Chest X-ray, PA view. Patient: 18 years old, sex F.
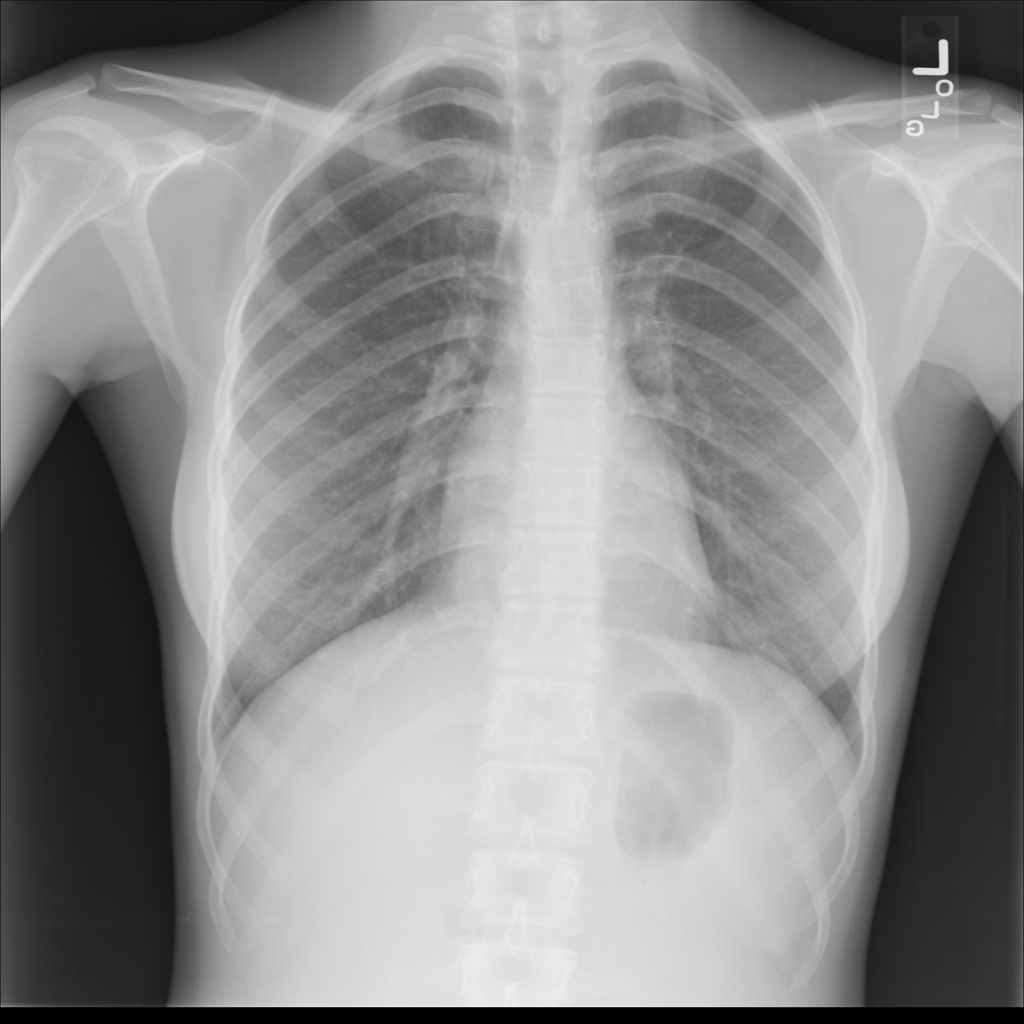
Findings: No Finding